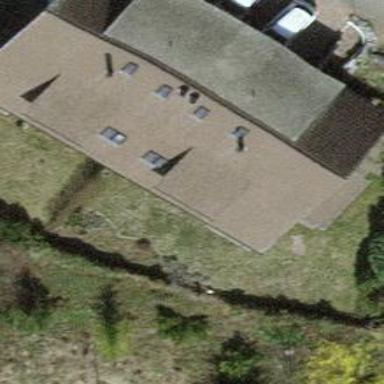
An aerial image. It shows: Semi-detached house.